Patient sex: F
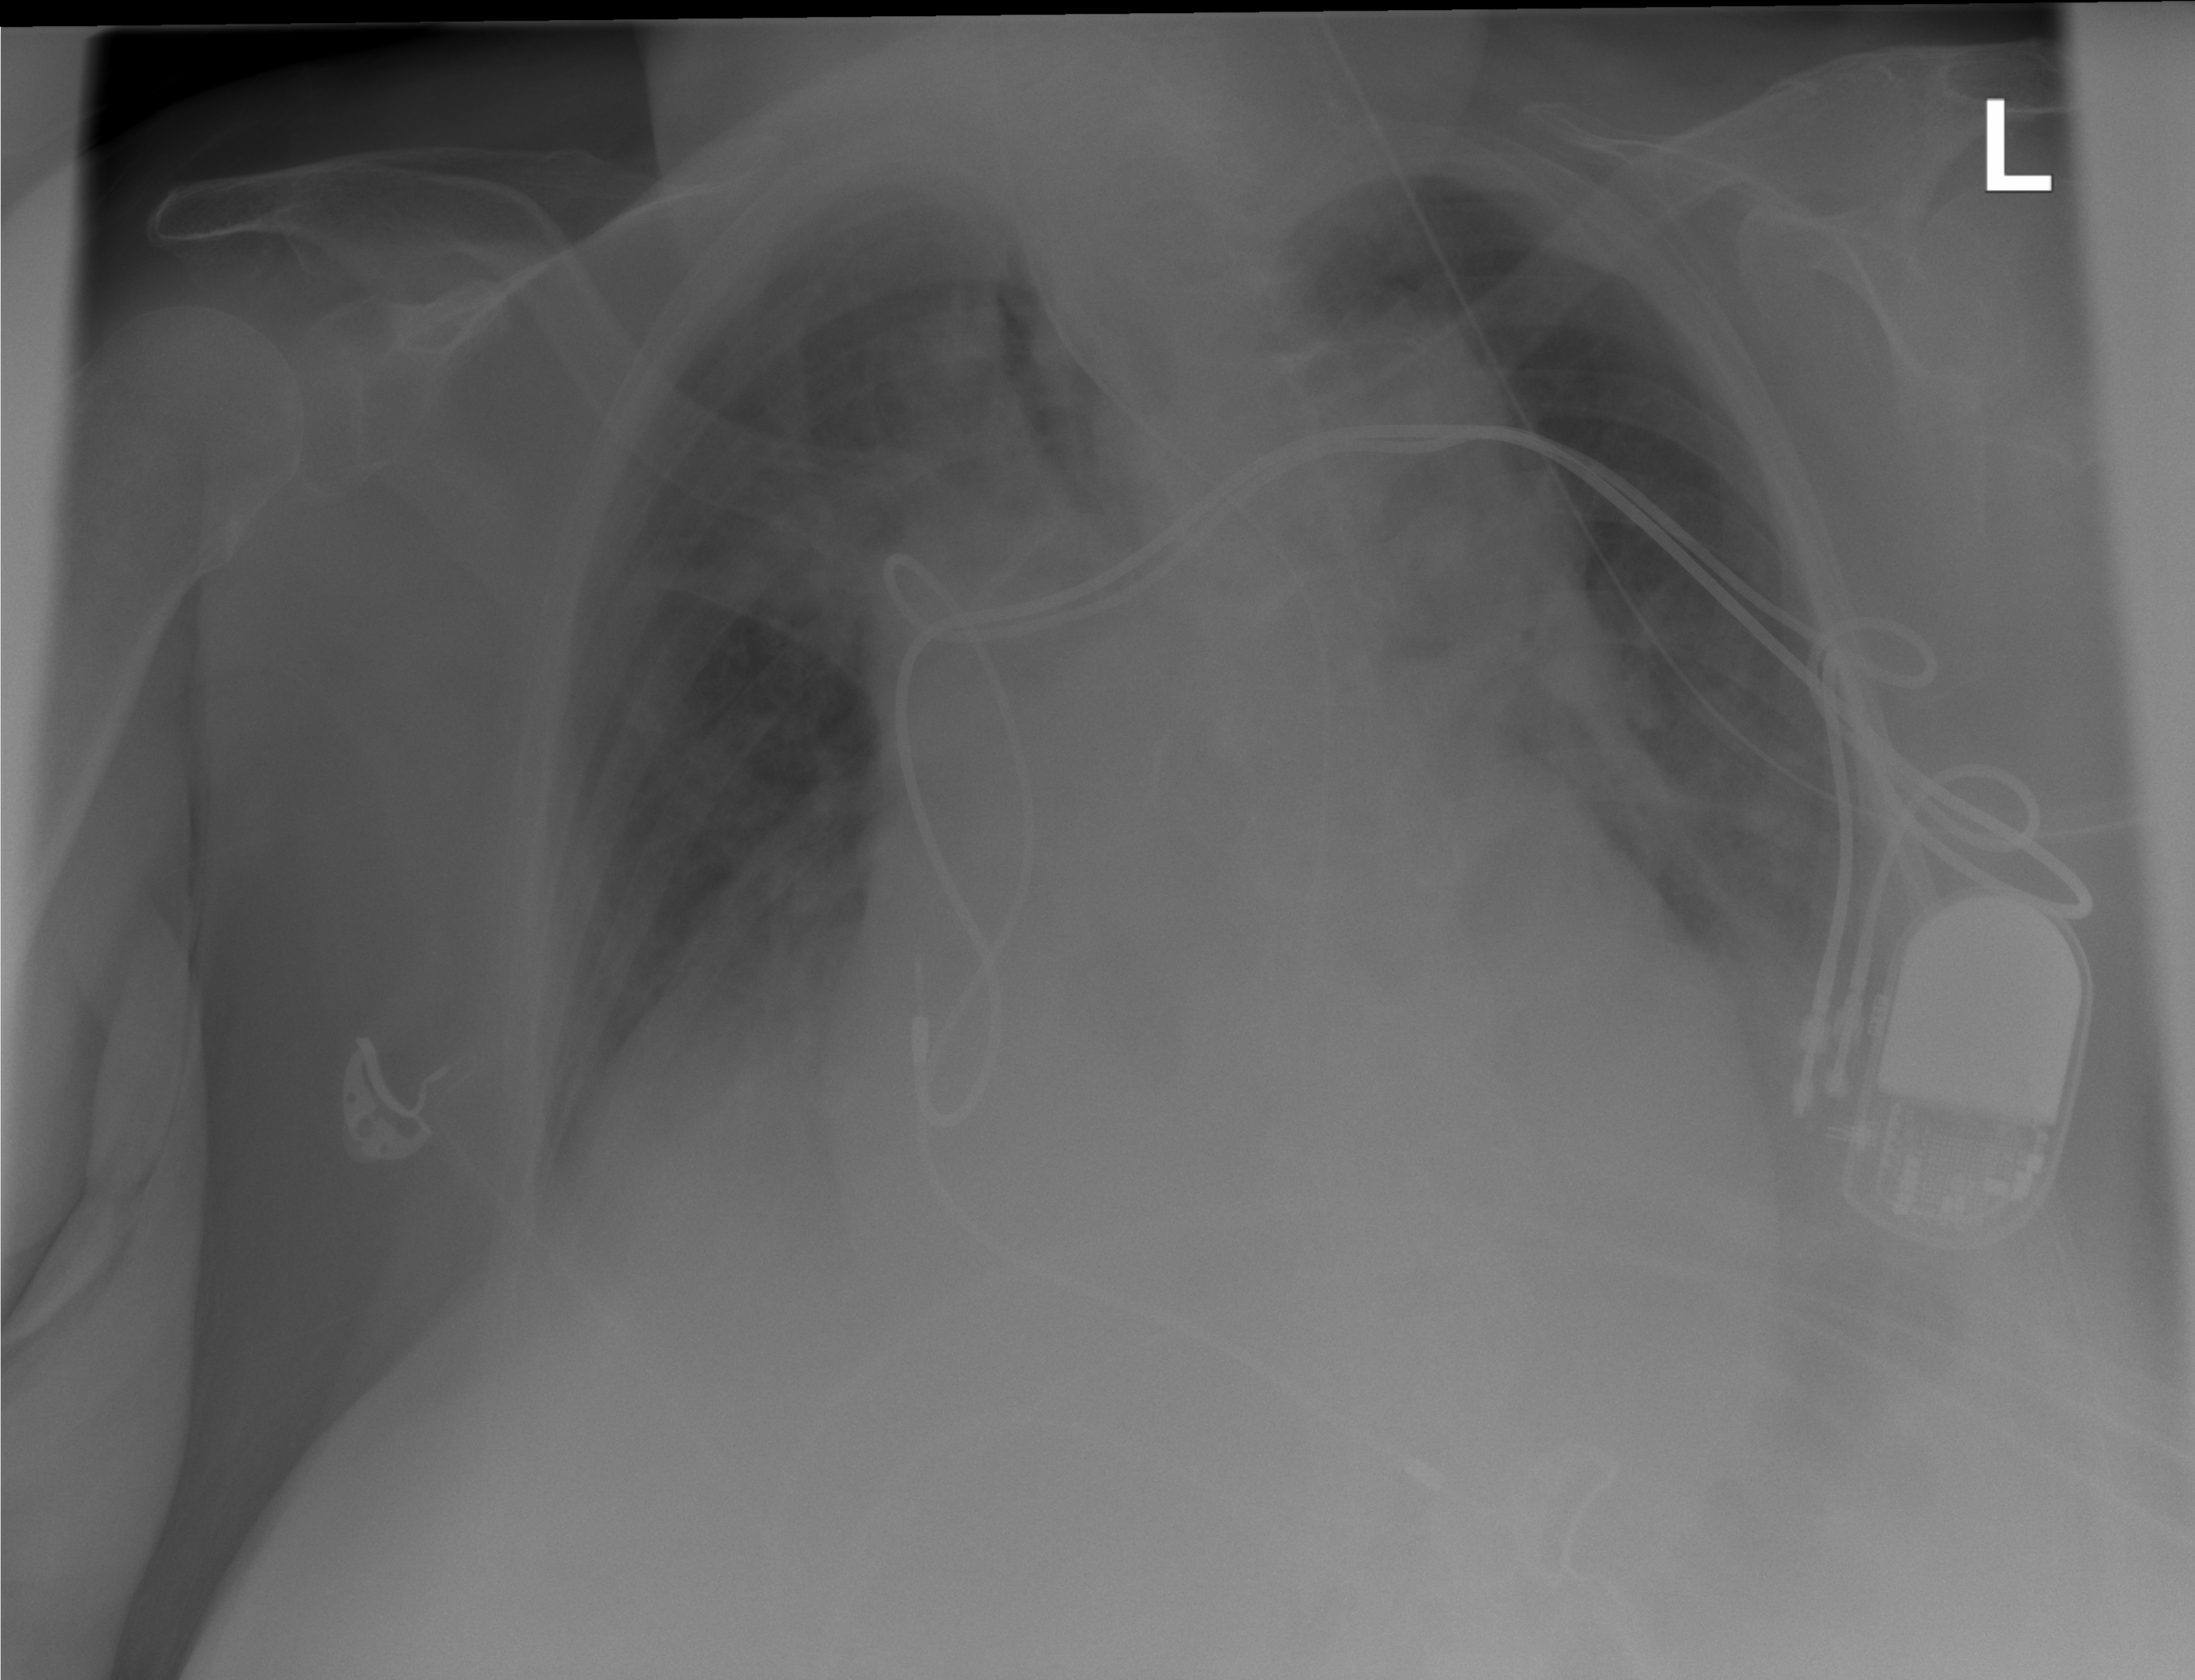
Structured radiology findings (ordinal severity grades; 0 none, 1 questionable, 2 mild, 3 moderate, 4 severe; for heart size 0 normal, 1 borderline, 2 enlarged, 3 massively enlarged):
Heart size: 2
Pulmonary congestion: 2
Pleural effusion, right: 0
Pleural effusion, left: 0
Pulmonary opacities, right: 0
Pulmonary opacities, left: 0
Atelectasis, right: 0
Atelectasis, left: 1